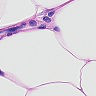
Metastatic tissue present: no